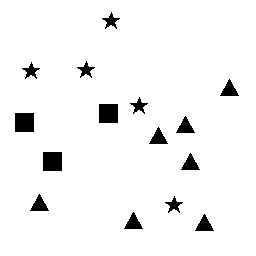
Squares: 3
Triangles: 7
Stars: 5
Total shapes: 15